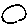
Label: circle